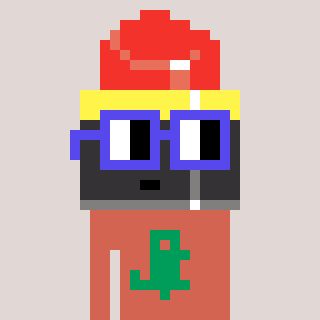
a pixel art character with square blue glasses, a lipstick-shaped head and a peachy-colored body on a warm background